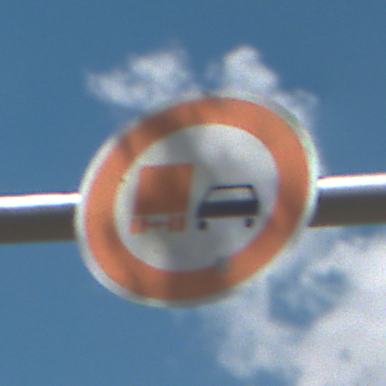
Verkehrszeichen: UeberholverbotKraftfahrzeuge
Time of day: Midday
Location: Outdoor (Nature)
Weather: PartlyCloudy
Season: Autumn
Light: Natural